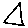
Label: triangle